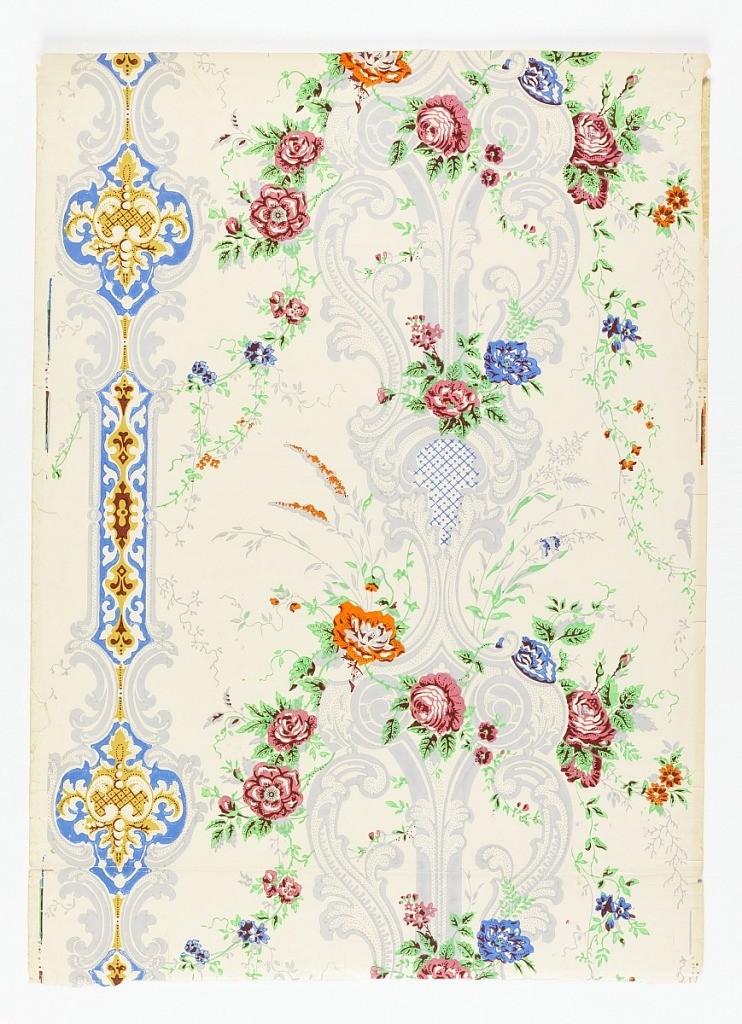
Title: Sidewall
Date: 1835–50
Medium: Block-printed
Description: In bright blue, pink, and orange, shaded with maroon, flowers with bright green foliage spring from scrollwork stripes in grey blue and gold.  Total of seven colors on white satin ground.